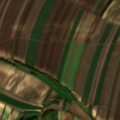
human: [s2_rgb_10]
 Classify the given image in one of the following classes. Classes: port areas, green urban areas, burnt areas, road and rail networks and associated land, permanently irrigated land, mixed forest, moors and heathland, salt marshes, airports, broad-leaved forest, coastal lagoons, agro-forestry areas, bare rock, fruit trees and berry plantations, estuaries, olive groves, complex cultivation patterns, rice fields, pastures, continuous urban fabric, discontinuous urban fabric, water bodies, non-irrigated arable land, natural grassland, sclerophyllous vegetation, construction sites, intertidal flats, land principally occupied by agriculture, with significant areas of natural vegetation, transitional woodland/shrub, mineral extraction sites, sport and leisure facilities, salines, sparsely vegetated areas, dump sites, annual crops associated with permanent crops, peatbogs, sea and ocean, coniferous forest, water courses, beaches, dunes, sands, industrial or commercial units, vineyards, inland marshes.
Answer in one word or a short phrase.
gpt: non-irrigated arable land, land principally occupied by agriculture, with significant areas of natural vegetation